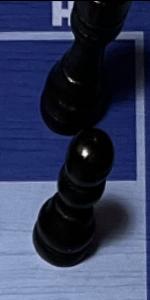
Label: Pawn_Black